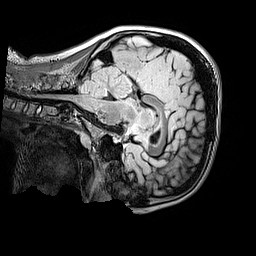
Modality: FLAIR
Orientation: sagittal
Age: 11
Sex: male
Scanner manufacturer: siemens
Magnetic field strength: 3 T
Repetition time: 5 s
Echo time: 0.388 s